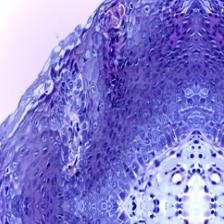
Diagnosis: Normal